Question: In the image, I have two records that have the same payment ID, and I sum everything related to that payment ID but when I try to show it separate items I come across a problem when someone pays the amount that they pay will be stored and I don't know how to hide the duplicates, sorry for little info, but I wanna make paid amount column to show that 600 once and for the next row be empty is that possible by query or its fixed in visual studio
total paid amount
300 600
300 //this cell be empty
Query:
'''
select 'payment'.'id_payment' as 'Payment ID',
'payment'.'doctor_id' as 'Doctor ID',
'patient_information'.'id_user' as 'Code',
CONCAT ('patient_information'.'firstname',
' ', 'patient_information'.'middlename',
' ',
'patient_information'.'lastname') as 'Customer',
'payment'.'date' as 'Date',
'bills'.'name' as 'Tretment',
(COALESCE(SUM('items'.'sell_price'),0)+sum('bills'.'price')) as 'Total',
'payment'.'amount' as 'Paid amount',
'payment'.'discount',
'payment'.'status' as 'Status',
COALESCE(sum(items.price),0) as 'R.M',
(COALESCE(sum(items.sell_price),0)+'bills'.'price') - sum(items.price) AS 'G.P'
from ((((('payment' 'payment'
inner join 'patient_information'
'patient_information'
on ('patient_information'.'id_user' = 'payment'.'paitent_id'))
inner join 'paymen_information'
'paymen_information'
on ('paymen_information'.'id_payment' = 'payment'.'id_payment'))
inner join 'bills' 'bills'
on ('bills'.'id_bill' = 'paymen_information'.'id_bill'))
inner join 'bill_information' 'bill_information'
on ('bill_information'.'bills_id' = 'bills'.'id_bill'))
inner join 'items' 'items'
on ('items'.'id_item' = 'bill_information'.'item_id'))
WHERE payment.date BETWEEN DATE_SUB(CURRENT_DATE(), INTERVAL 30 DAY) AND CURRENT_DATE()
GROUP by 'payment'.'id_payment','bills'.'id_bill','paymen_information'.'id'
'''

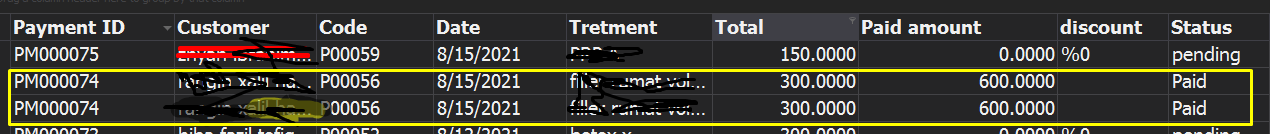
Answer: I don't really understand what you want to achieve, but if Payment ID is your primary key it should be set as Unique to avoid this kind of situations. For cleaning duplicates you can run a DELETE JOIN query like in the next link:
<URL>